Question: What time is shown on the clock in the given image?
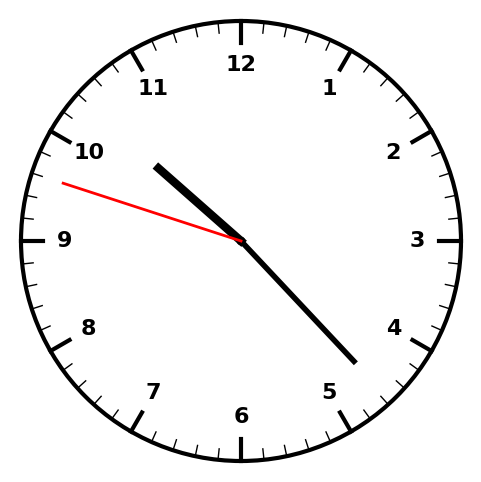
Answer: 10:22:48